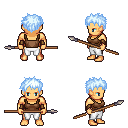
a pixel art fantasy rpg character, male body template, human, tanned skin, brown pirate shirt, white pants, white cyan bedhead hairstyle, cloth bracers, spear, four views (front, back, left, right), 2x2 character sprite sheet, small pixel art, hard edges, no anti-aliasing